Interaction volume radius: 10 \u00c5
Interaction volume height: 15 \u00c5
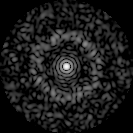
Disorder parameter: 0.8448